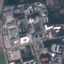
Land use / land cover: Industrial